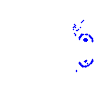
Particle: proton